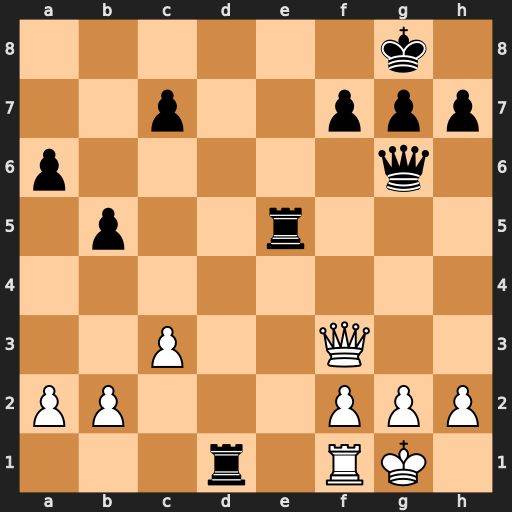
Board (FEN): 6k1/2p2ppp/p5q1/1p2r3/8/2P2Q2/PP3PPP/3r1RK1
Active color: w
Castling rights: -
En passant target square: -
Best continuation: Qa8+ Rd8 Qxd8+ Re8 Qxe8#